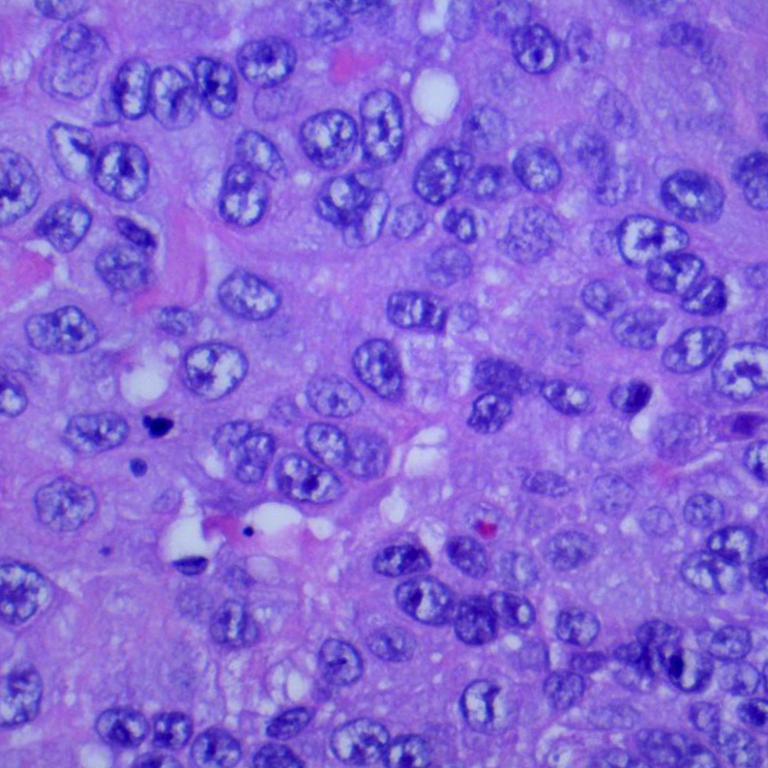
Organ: lung
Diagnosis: squamous carcinomas